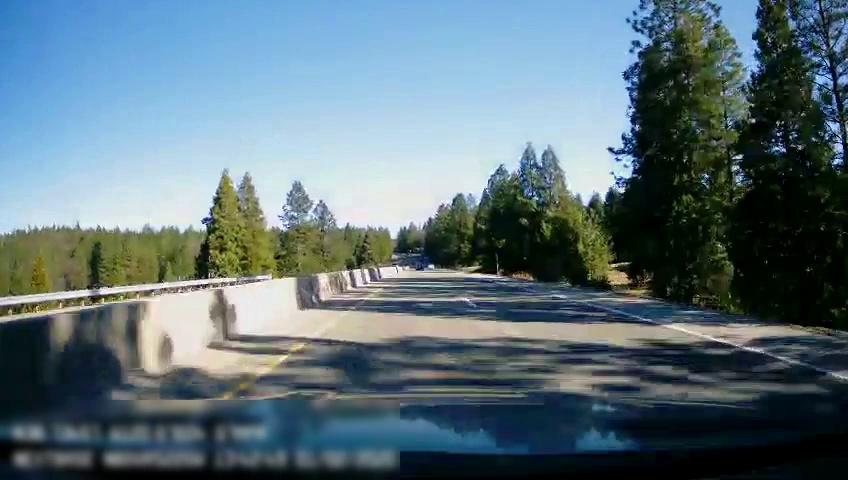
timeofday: Day
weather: Sunny
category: Drivable Space
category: Drivable Space
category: Lanes | Alternate Lane
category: Lanes | Current Lane
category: Lanes | Alternate Lane